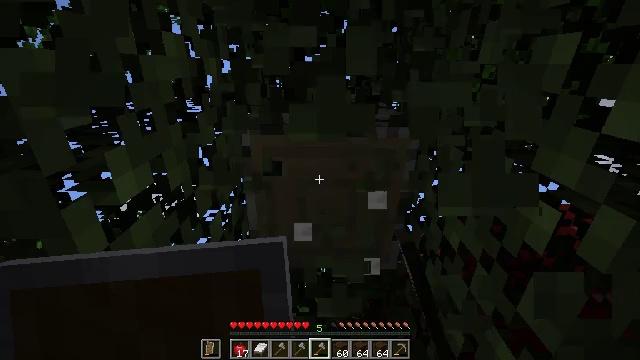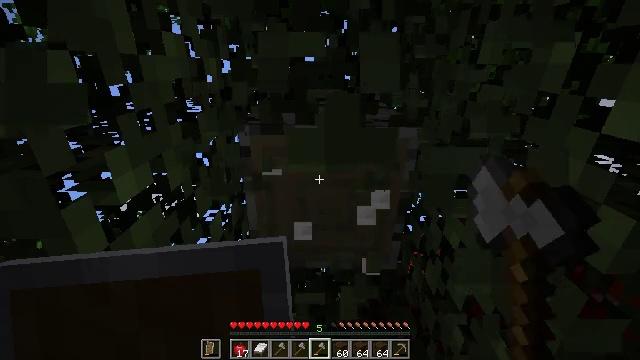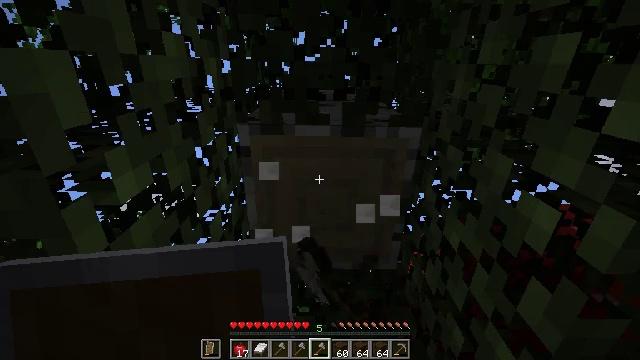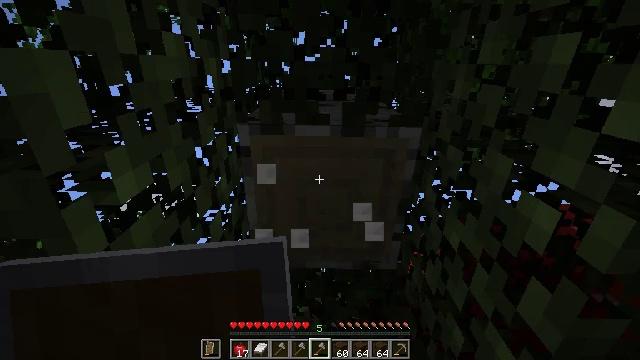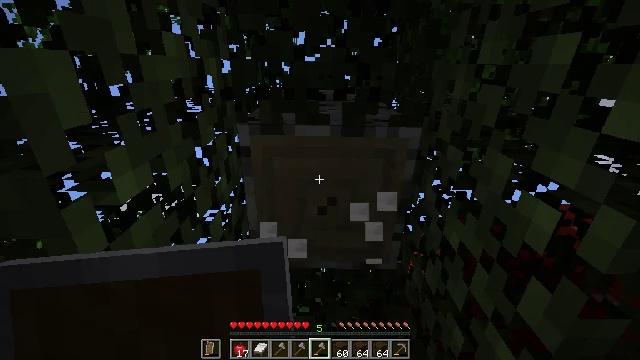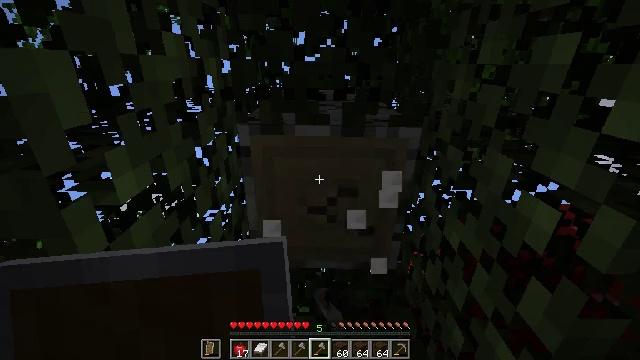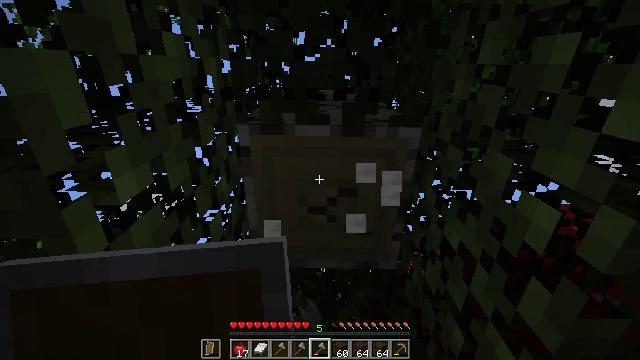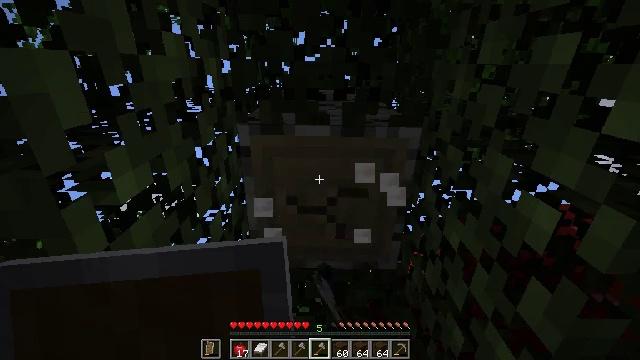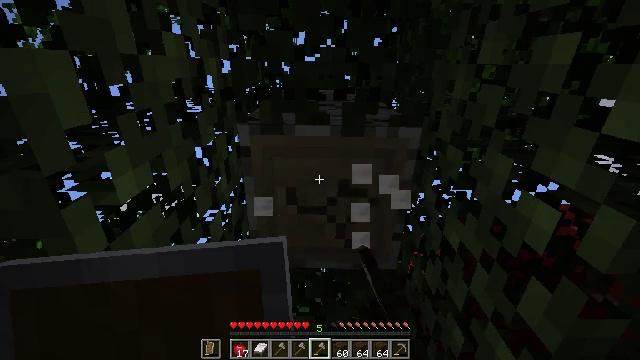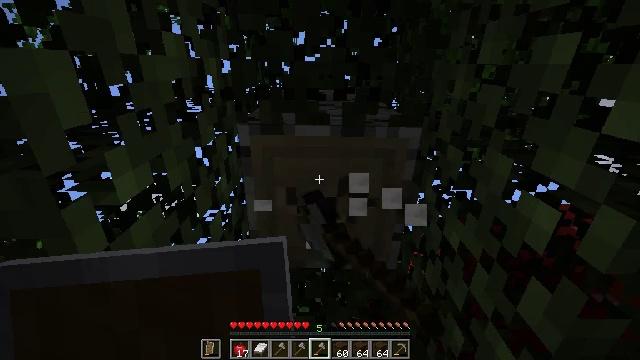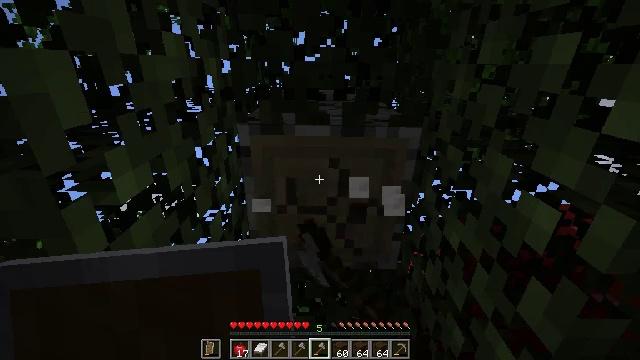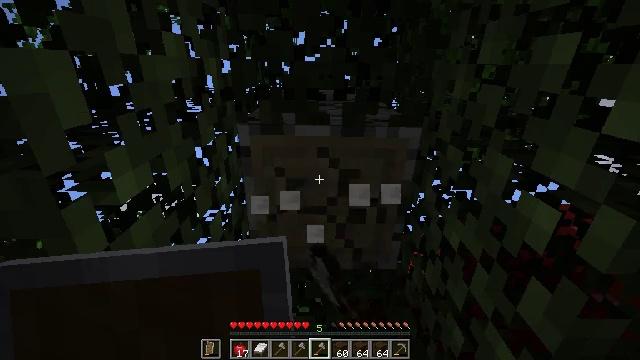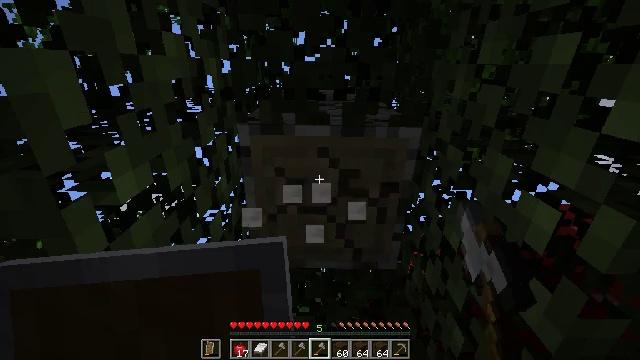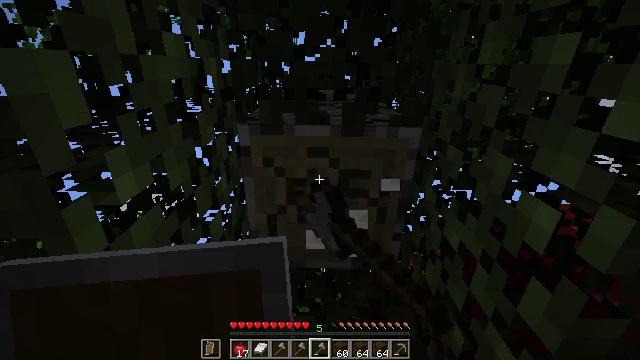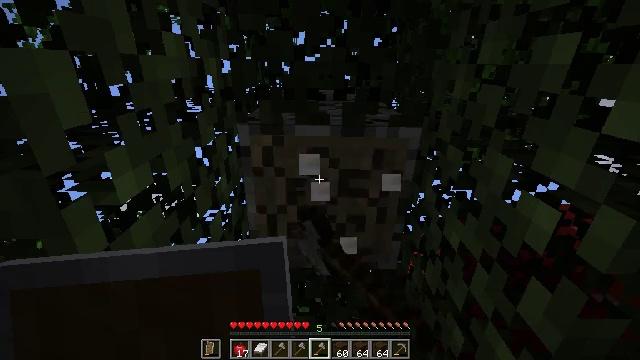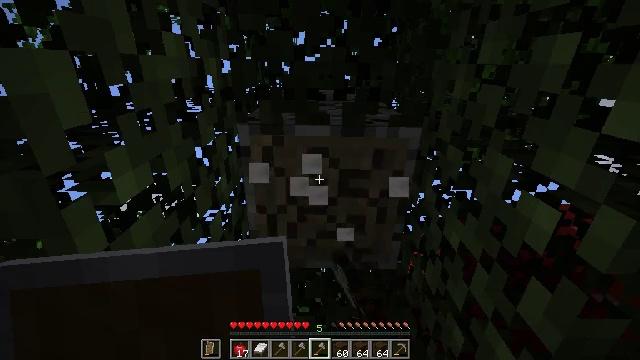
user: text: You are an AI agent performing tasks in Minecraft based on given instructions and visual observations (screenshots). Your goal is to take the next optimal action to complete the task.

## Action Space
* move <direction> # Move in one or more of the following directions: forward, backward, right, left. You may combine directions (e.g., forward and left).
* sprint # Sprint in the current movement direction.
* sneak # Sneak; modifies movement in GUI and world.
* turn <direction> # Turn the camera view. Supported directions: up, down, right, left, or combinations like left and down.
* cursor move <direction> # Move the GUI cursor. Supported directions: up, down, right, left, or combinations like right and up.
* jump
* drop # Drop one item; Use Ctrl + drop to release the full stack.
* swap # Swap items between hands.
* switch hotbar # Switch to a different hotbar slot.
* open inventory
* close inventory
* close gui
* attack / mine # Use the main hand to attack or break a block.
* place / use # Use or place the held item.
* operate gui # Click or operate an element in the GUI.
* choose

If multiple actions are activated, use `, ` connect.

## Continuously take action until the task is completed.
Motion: motion action
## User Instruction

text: Use your axe to get birch logs.
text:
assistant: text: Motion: attack / mine
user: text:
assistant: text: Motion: attack / mine
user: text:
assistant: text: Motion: attack / mine
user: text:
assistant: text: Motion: attack / mine
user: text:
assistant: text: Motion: attack / mine
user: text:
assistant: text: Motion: attack / mine
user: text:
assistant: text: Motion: attack / mine
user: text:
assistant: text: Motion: attack / mine
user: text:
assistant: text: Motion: attack / mine
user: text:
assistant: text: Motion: attack / mine
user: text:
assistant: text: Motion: attack / mine
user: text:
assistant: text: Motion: attack / mine
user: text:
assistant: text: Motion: attack / mine
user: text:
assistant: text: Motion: attack / mine
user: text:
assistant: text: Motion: attack / mine
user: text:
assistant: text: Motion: attack / mine
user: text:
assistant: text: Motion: turn up, attack / mine
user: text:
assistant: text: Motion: attack / mine
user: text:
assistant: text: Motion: attack / mine
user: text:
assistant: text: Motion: attack / mine
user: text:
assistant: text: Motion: attack / mine
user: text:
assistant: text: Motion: attack / mine
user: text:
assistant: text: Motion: attack / mine
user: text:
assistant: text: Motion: attack / mine
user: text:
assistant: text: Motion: attack / mine
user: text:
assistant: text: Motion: attack / mine
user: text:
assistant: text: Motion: attack / mine
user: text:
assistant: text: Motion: attack / mine
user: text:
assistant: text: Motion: attack / mine
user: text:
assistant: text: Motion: attack / mine